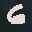
Label: 6